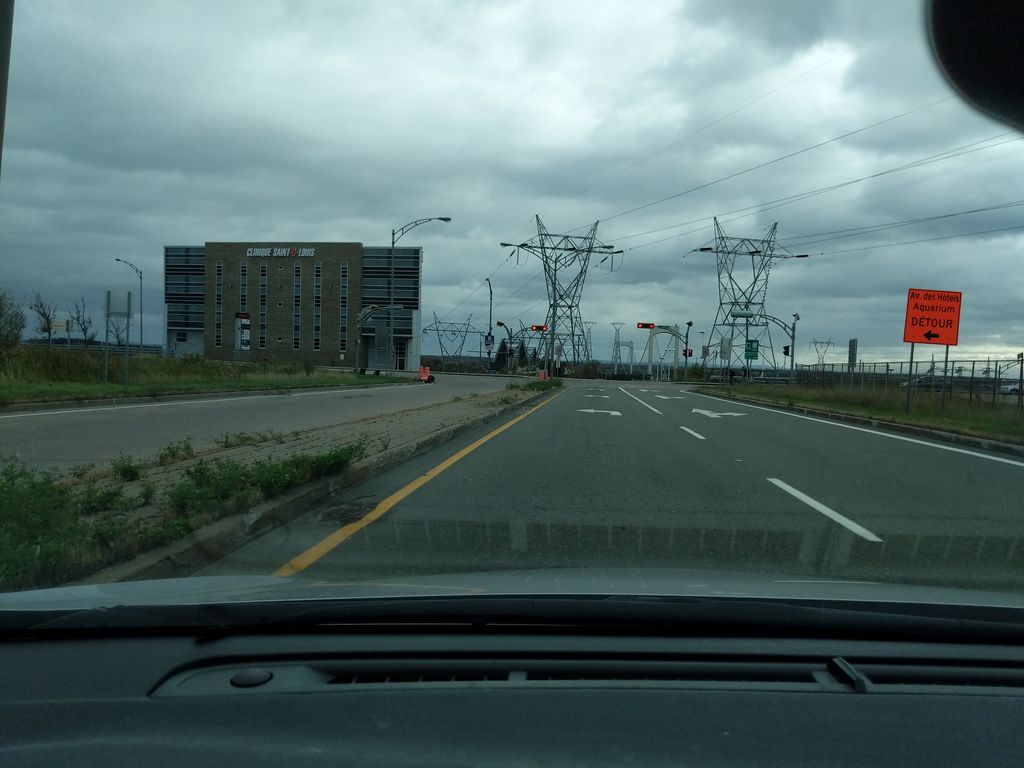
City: quebec_city